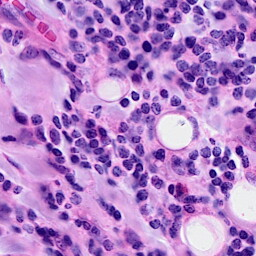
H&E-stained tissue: Breast